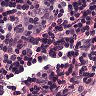
Metastatic tissue present: no